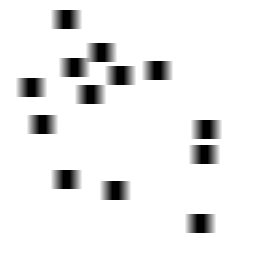
Squares: 13
Triangles: 0
Stars: 0
Total shapes: 13